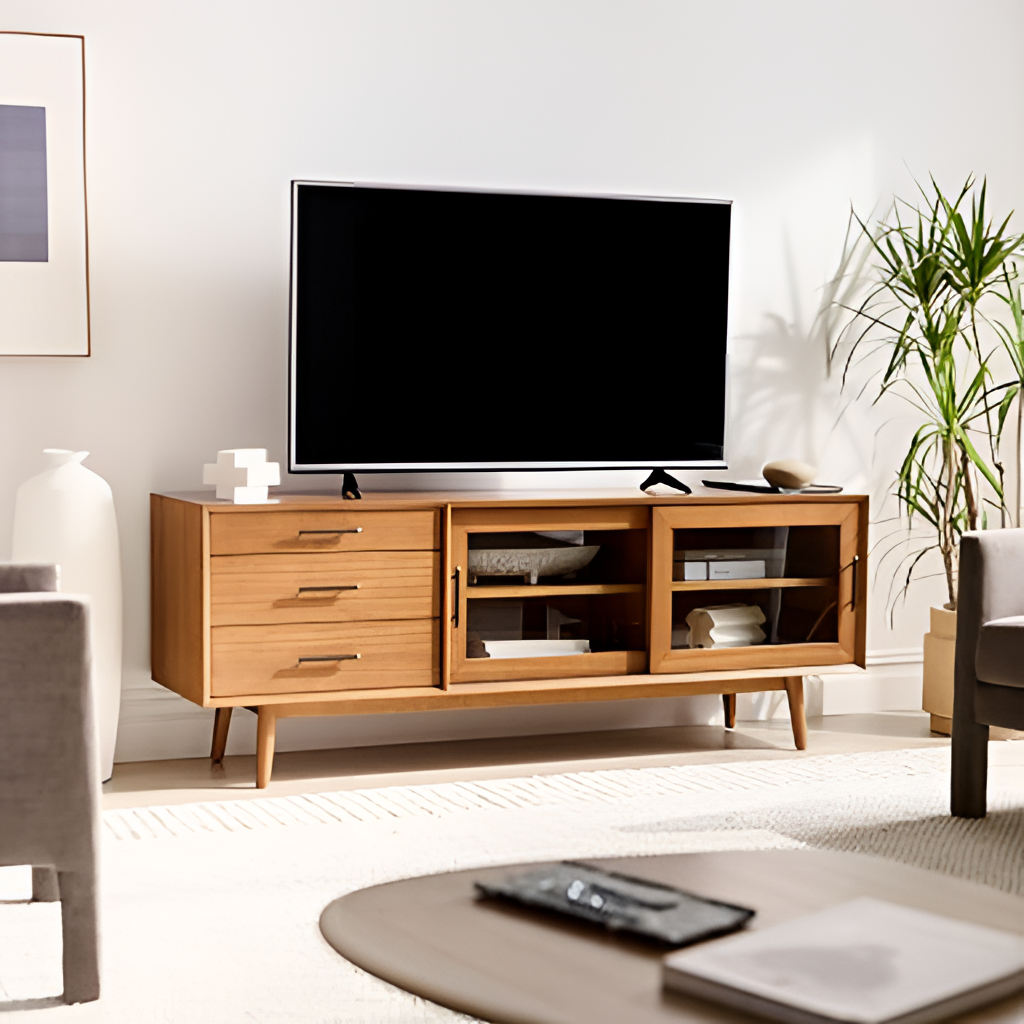
living room, natural wood media console, modern, carpet flooring, with textured pattern, paint wallpaper, with solid pattern